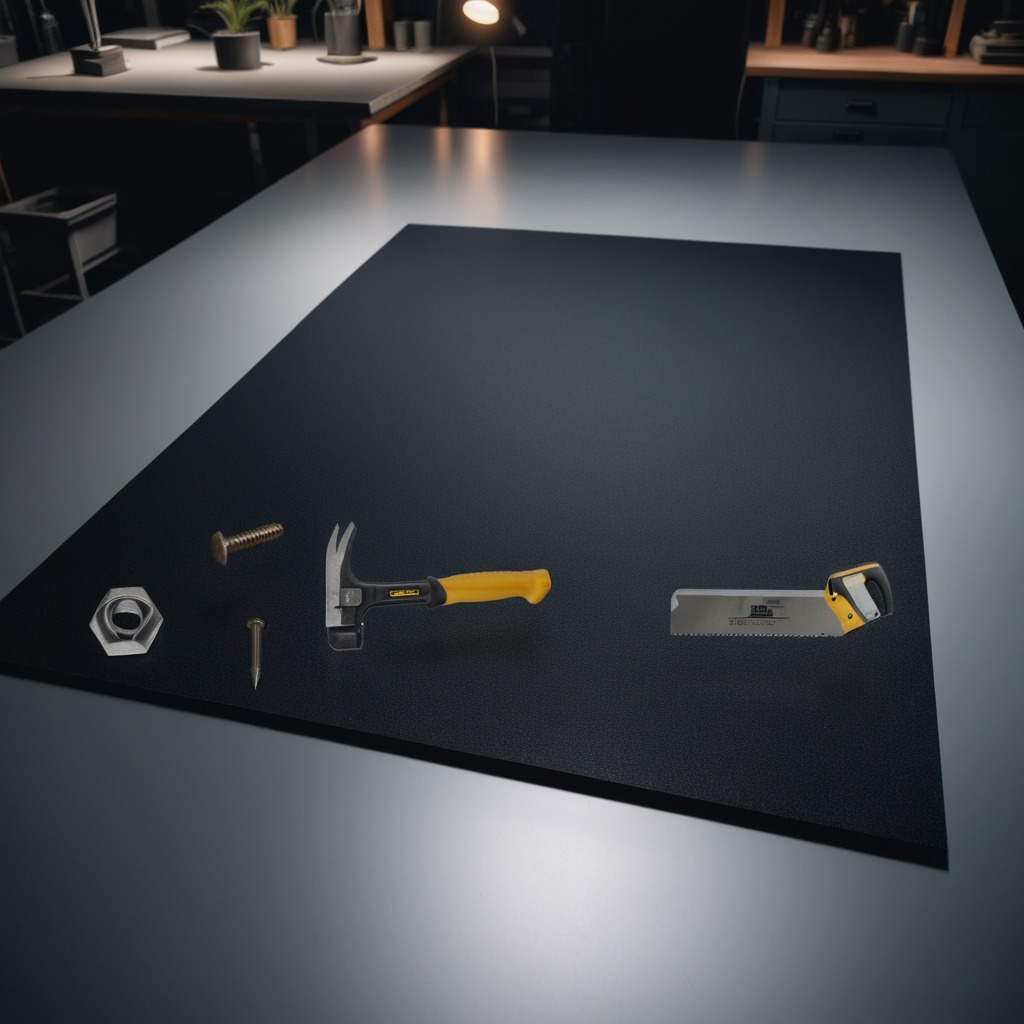
A hammer, an iron nail, a metal machine screw, a handheld metal saw, and a metal nut are lying on a clean granite tabletop inside a workshop at night dim ambient light soft shadows worn but beneath the mat.